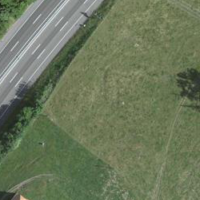
EUNIS habitat code: 57
Species observed at this site:
Milvus milvus
Corvus corone
Buteo buteo
Falco tinnunculus
Milvus migrans